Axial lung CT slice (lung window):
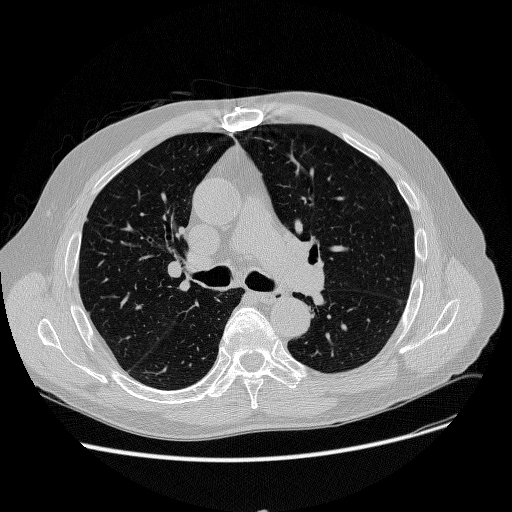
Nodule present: yes
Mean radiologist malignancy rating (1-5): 3.25